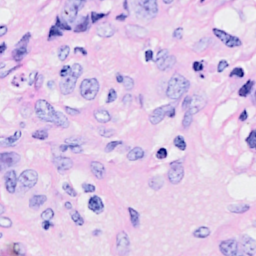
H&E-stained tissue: Breast